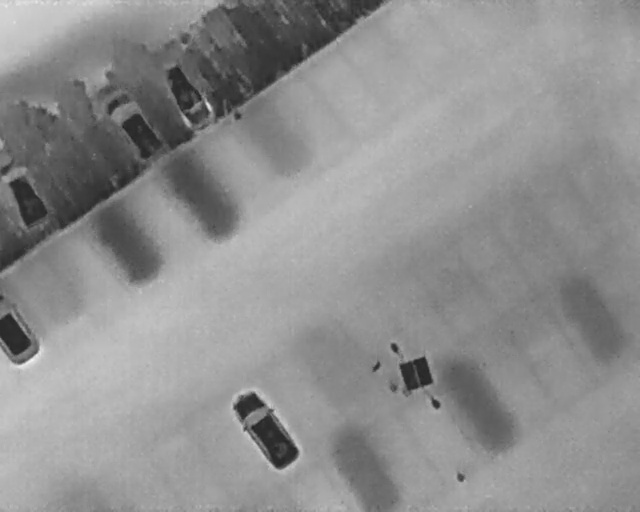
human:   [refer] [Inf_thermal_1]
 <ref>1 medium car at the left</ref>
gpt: <box>[[0, 35, 9, 41, 156]]</box>

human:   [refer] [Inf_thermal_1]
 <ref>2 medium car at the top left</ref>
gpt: <box>[[14, 20, 27, 28, 145], [23, 14, 35, 21, 151]]</box>